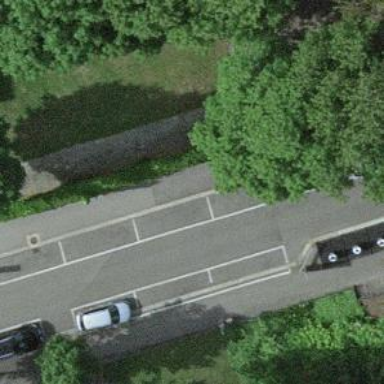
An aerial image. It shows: Parking lane with asphalt surface.